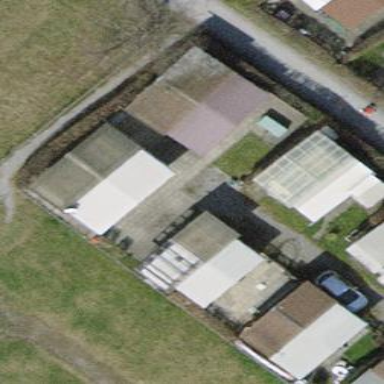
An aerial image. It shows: View of roof of building.